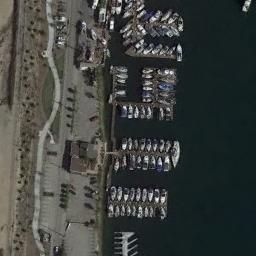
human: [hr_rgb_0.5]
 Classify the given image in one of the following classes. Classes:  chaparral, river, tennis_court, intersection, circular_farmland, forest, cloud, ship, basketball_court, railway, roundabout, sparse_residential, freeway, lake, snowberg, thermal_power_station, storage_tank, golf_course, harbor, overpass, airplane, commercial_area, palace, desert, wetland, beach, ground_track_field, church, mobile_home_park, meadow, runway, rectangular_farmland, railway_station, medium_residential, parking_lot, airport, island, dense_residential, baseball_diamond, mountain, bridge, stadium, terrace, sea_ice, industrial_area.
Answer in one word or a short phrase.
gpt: harbor